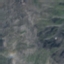
Land use / land cover: HerbaceousVegetation